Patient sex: M
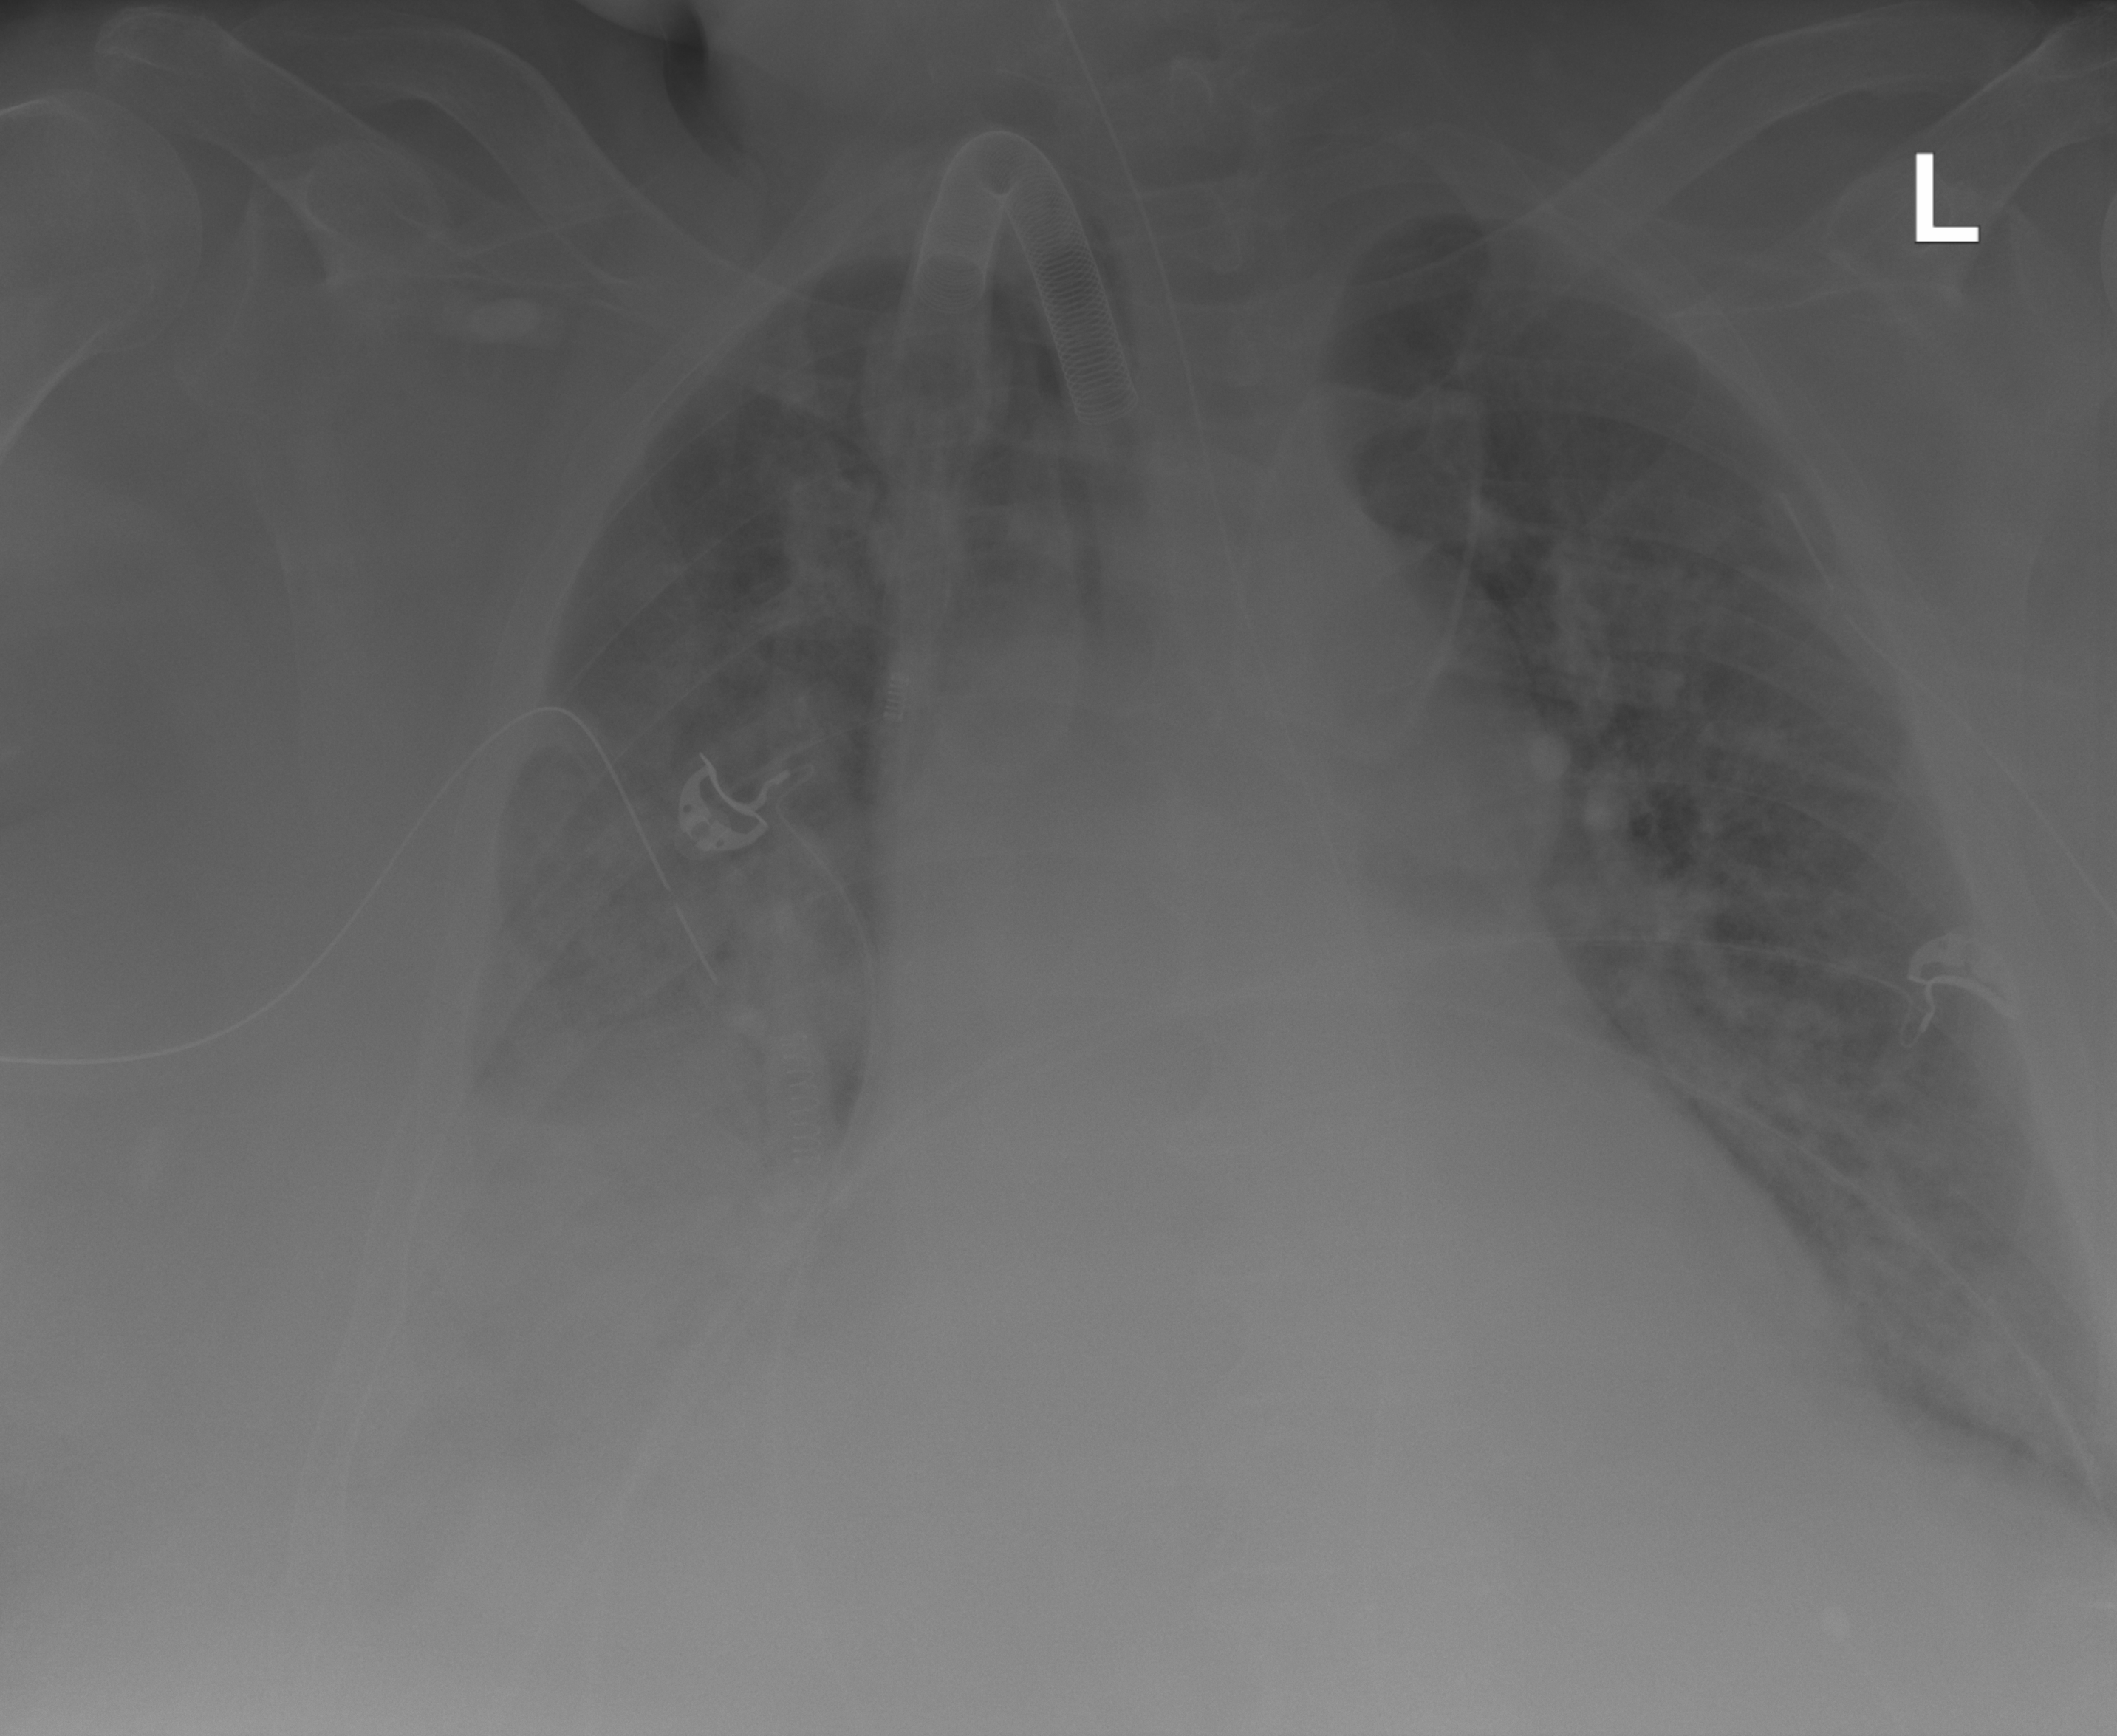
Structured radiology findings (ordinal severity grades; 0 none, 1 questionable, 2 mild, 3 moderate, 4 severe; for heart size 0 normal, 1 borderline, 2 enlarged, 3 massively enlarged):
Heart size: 2
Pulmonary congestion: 2
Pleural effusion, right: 2
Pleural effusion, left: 0
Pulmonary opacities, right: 3
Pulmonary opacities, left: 3
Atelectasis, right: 3
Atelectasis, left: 2